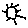
Label: sun